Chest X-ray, AP view. Patient: 46 years old, sex M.
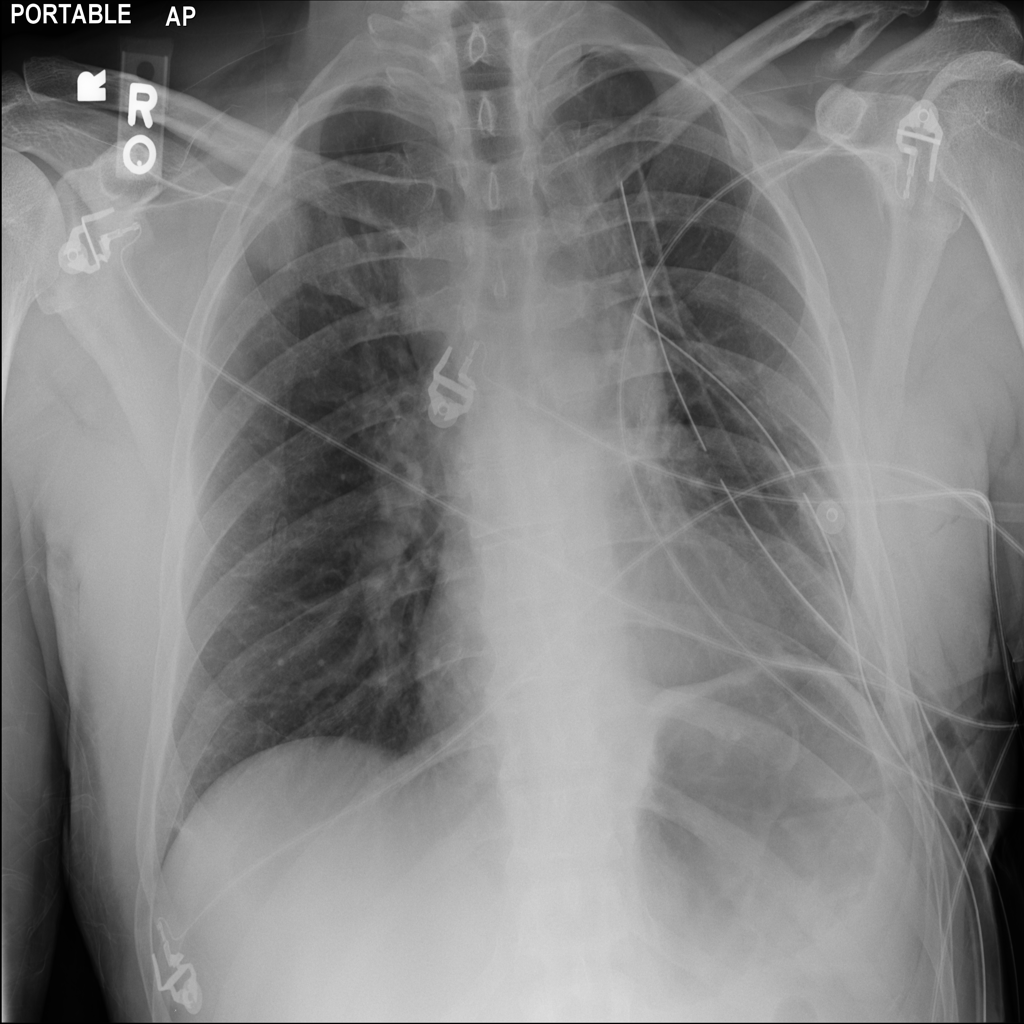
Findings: Nodule